Question: I would like to create a table similar to Excel's style. It should be depending on the size of the array to show.
For this reason the table columns and rows are inside loop cycles.
In the first line I would have a combobox to select the value to filter.
Also the combobox is inside a loop cycle for the different columns number.
When the table is created I am not able to recognize which combobox is chosen.
How can I do?

Example:
'''
import tkinter
from tkinter import ttk #per button, label etc
from tkinter.ttk import *
import numpy as np #for the matrix tools
def newselection(event, output):
print("Value selected:", event, output)
def ShowTableGui(MatrixToShowIn):
MatrixToShow=np.array(MatrixToShowIn)
RowNumber = MatrixToShow.shape[0]
ArrayCombo=[]
windowx=tkinter.Tk()
windowx.title("Table viewer")
buttonExit = ttk.Button(windowx, text="Close table", command=windowx.destroy)
# buttonExit = ttk.Button(windowx, text="Run Filter", command= lambda: Run_filter(MatrixToShow.shape[1]))
buttonExit.grid(column=0, row=0)
for Col in range (int(MatrixToShow.shape[1])):
ValuesInsert=MatrixToShow[:,Col] # values in column
ValuesInsert=[row[Col]for row in MatrixToShowIn]
ValuesInsert=list(set(ValuesInsert)) # values listed only once
ValuesInsert.sort()
ValuesInsert.insert(0,"*") # add * to filter all
comboExample0 = ttk.Combobox(windowx, state='readonly', values=ValuesInsert)
comboExample0.grid(column=Col+2, row=0)
comboExample0.bind("<<ComboboxSelected>>", lambda event:newselection(comboExample0.get(), "output"))
# comboExample0.bind("<<ComboboxSelected>>", lambda event:newselection(event, "output"))
ArrayCombo.append(comboExample0)
Select=comboExample0.get()
print(Select)
for Row in range (RowNumber):
b = Entry(windowx, text="")
b.grid(row=Row+1, column=Col+2)
b.insert(0,str(MatrixToShow[Row][Col]))
windowx.mainloop()
return()
MatrixToShowIn=[[1,2,3],[4,5,6],[7,8,9],[10,11,12]]
ShowTableGui(MatrixToShowIn)
'''
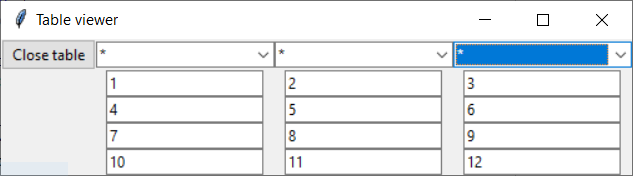
Answer: Finally I have the time to post the solution found thanks to your help:
'''
from tkinter import *
from functools import partial
from tkinter.ttk import *
class ComboTest:
def __init__(self, MatrixToShow):
self.top = Tk()
self.top.title('Combos Test')
self.top_frame = Frame(self.top, width =400, height=400)
self.button_dic = {}
self.combos_dic = {}
self.var = StringVar()
self.top_frame.grid(row=0, column=1)
Button(self.top_frame, text='Exit',
command=self.top.destroy).grid(row=0,column=0, columnspan=5)
self.combos(MatrixToShow)
self.top.mainloop()
##-------------------------------------------------------------------
def combos(self,MatrixToShow):
b_row=1
Columns=[]
for com_num in range(len(MatrixToShow[0])):
Column=["*"]
for Row in range(len(MatrixToShow)):
Column.append(MatrixToShow[Row][com_num])
Columns.append(Column)
## note that the correct "com_num" is stored
# self.combos_dic[com_num] = "self.cb_combo_%d()" % (com_num)
e = Entry(self.top_frame)
e.insert(0, com_num)
e.insert(0, "Column")
e.grid(row=b_row, column=com_num)
b = Combobox(self.top_frame, state='readonly', values=Column)
b.bind("<<ComboboxSelected>>", partial(self.cb_handler, com_num))
b.current(0)
b.grid(row=b_row+1, column=com_num)
##----------------------------------------------------------------
def cb_handler( self, cb_number, event ):
print ("ComboNumber", cb_number, "SelectedValue", event.widget.get())
##=================================================================
MatrixToShowIn=[[1,2,3],[4,5,6],[7,8,9],[10,11,12]]
CT=ComboTest(MatrixToShowIn)
'''
Enjoy Roberto